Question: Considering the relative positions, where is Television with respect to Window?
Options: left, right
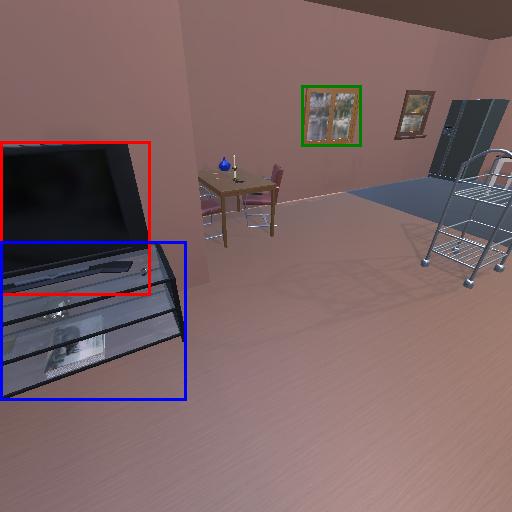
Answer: left